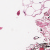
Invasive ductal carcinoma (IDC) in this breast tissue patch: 0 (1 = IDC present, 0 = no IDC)